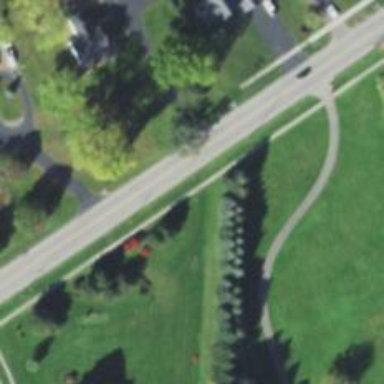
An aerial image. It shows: Footway along the road.